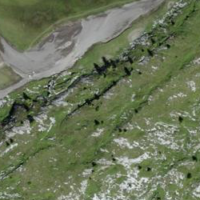
EUNIS habitat code: 26
Species observed at this site:
Parnassia palustris